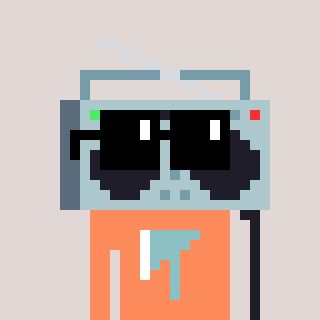
a pixel art character with square black sunglasses, a boombox-shaped head and a peachy-colored body on a warm background